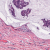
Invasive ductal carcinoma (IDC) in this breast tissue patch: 1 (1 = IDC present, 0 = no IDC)